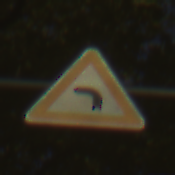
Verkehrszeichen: KurveLinks
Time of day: SunriseSunset
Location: Outdoor (Nature)
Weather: PartlyCloudy
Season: NotSpecified
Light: Natural